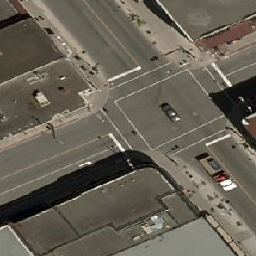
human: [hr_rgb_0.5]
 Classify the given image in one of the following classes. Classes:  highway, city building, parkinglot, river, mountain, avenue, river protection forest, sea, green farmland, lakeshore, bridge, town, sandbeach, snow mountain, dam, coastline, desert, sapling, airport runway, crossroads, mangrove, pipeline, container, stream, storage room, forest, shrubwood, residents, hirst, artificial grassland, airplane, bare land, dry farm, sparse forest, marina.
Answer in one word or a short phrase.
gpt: crossroads